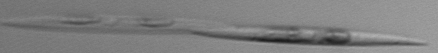
Label: Pseudo-nitzschia